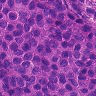
Metastatic tissue present: yes